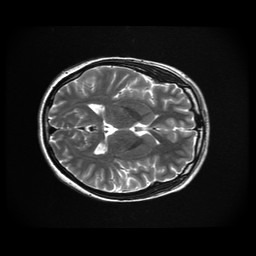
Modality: T2w
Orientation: axial
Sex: female
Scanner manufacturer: ge
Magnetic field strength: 3 T
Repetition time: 5 s
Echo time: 0.1015 s